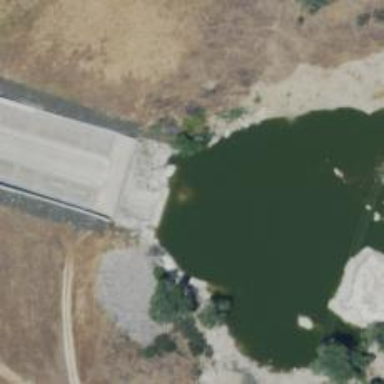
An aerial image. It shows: Spillway within waterway.